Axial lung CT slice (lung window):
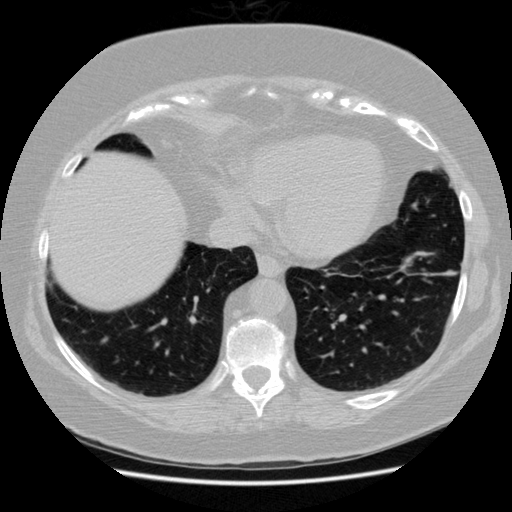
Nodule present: no